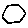
Label: hexagon